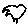
Label: bird